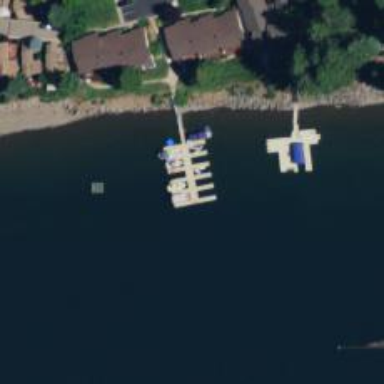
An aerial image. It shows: Man-made pier.